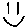
Label: smiley face